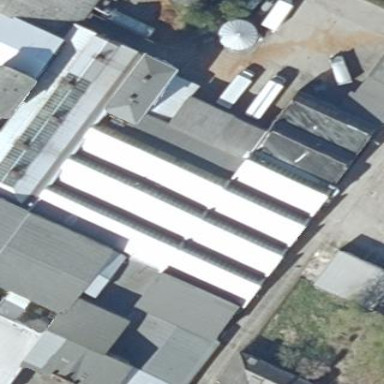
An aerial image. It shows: Industrial building.